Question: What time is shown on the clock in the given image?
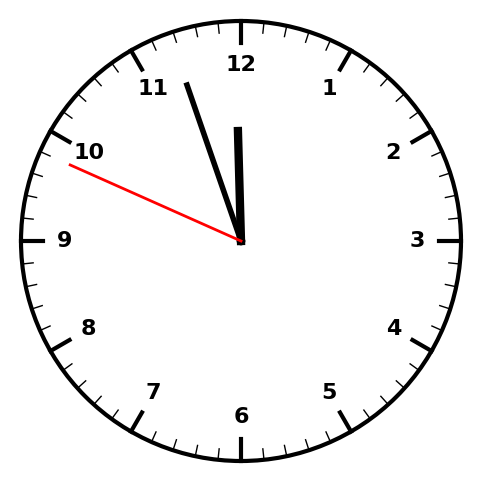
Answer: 11:56:49